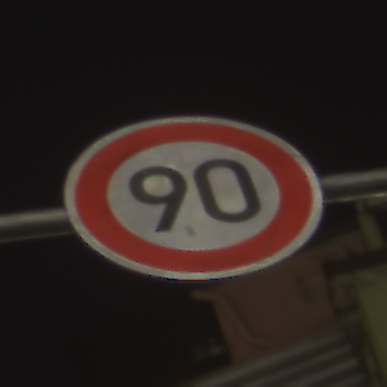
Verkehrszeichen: Geschwindigkeit90
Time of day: Night
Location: Outdoor (Urban)
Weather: PartlyCloudy
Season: NotSpecified
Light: Artificial